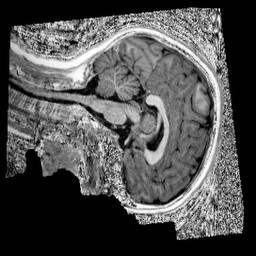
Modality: UNIT1
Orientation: sagittal
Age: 9
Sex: female
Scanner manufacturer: siemens
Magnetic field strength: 3 T
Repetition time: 4 s
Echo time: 0.00303 s